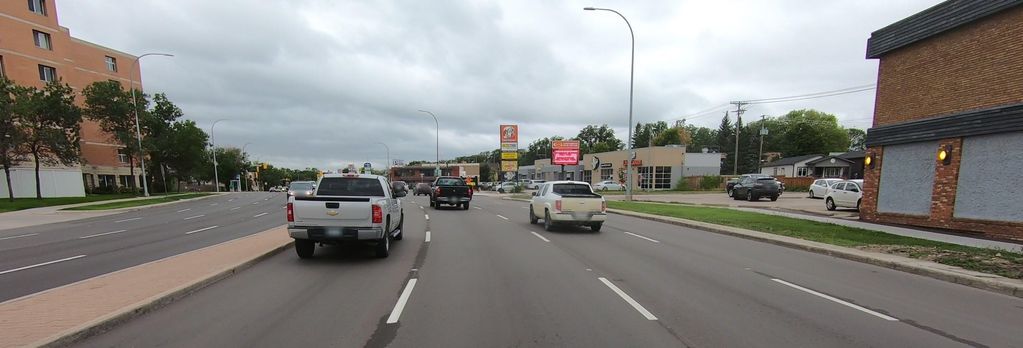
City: winnipeg